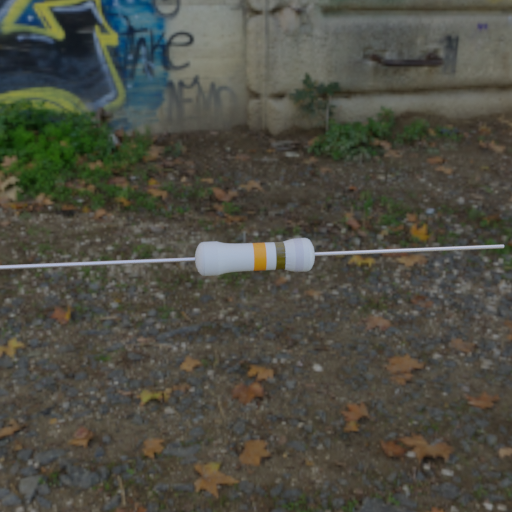
Resistor colour bands (in order): orange, brown, silver